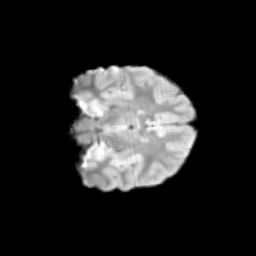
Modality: T2w
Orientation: coronal
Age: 9
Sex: male
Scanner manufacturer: siemens
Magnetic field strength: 3 T
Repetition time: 3.8 s
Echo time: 0.07 s